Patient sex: F
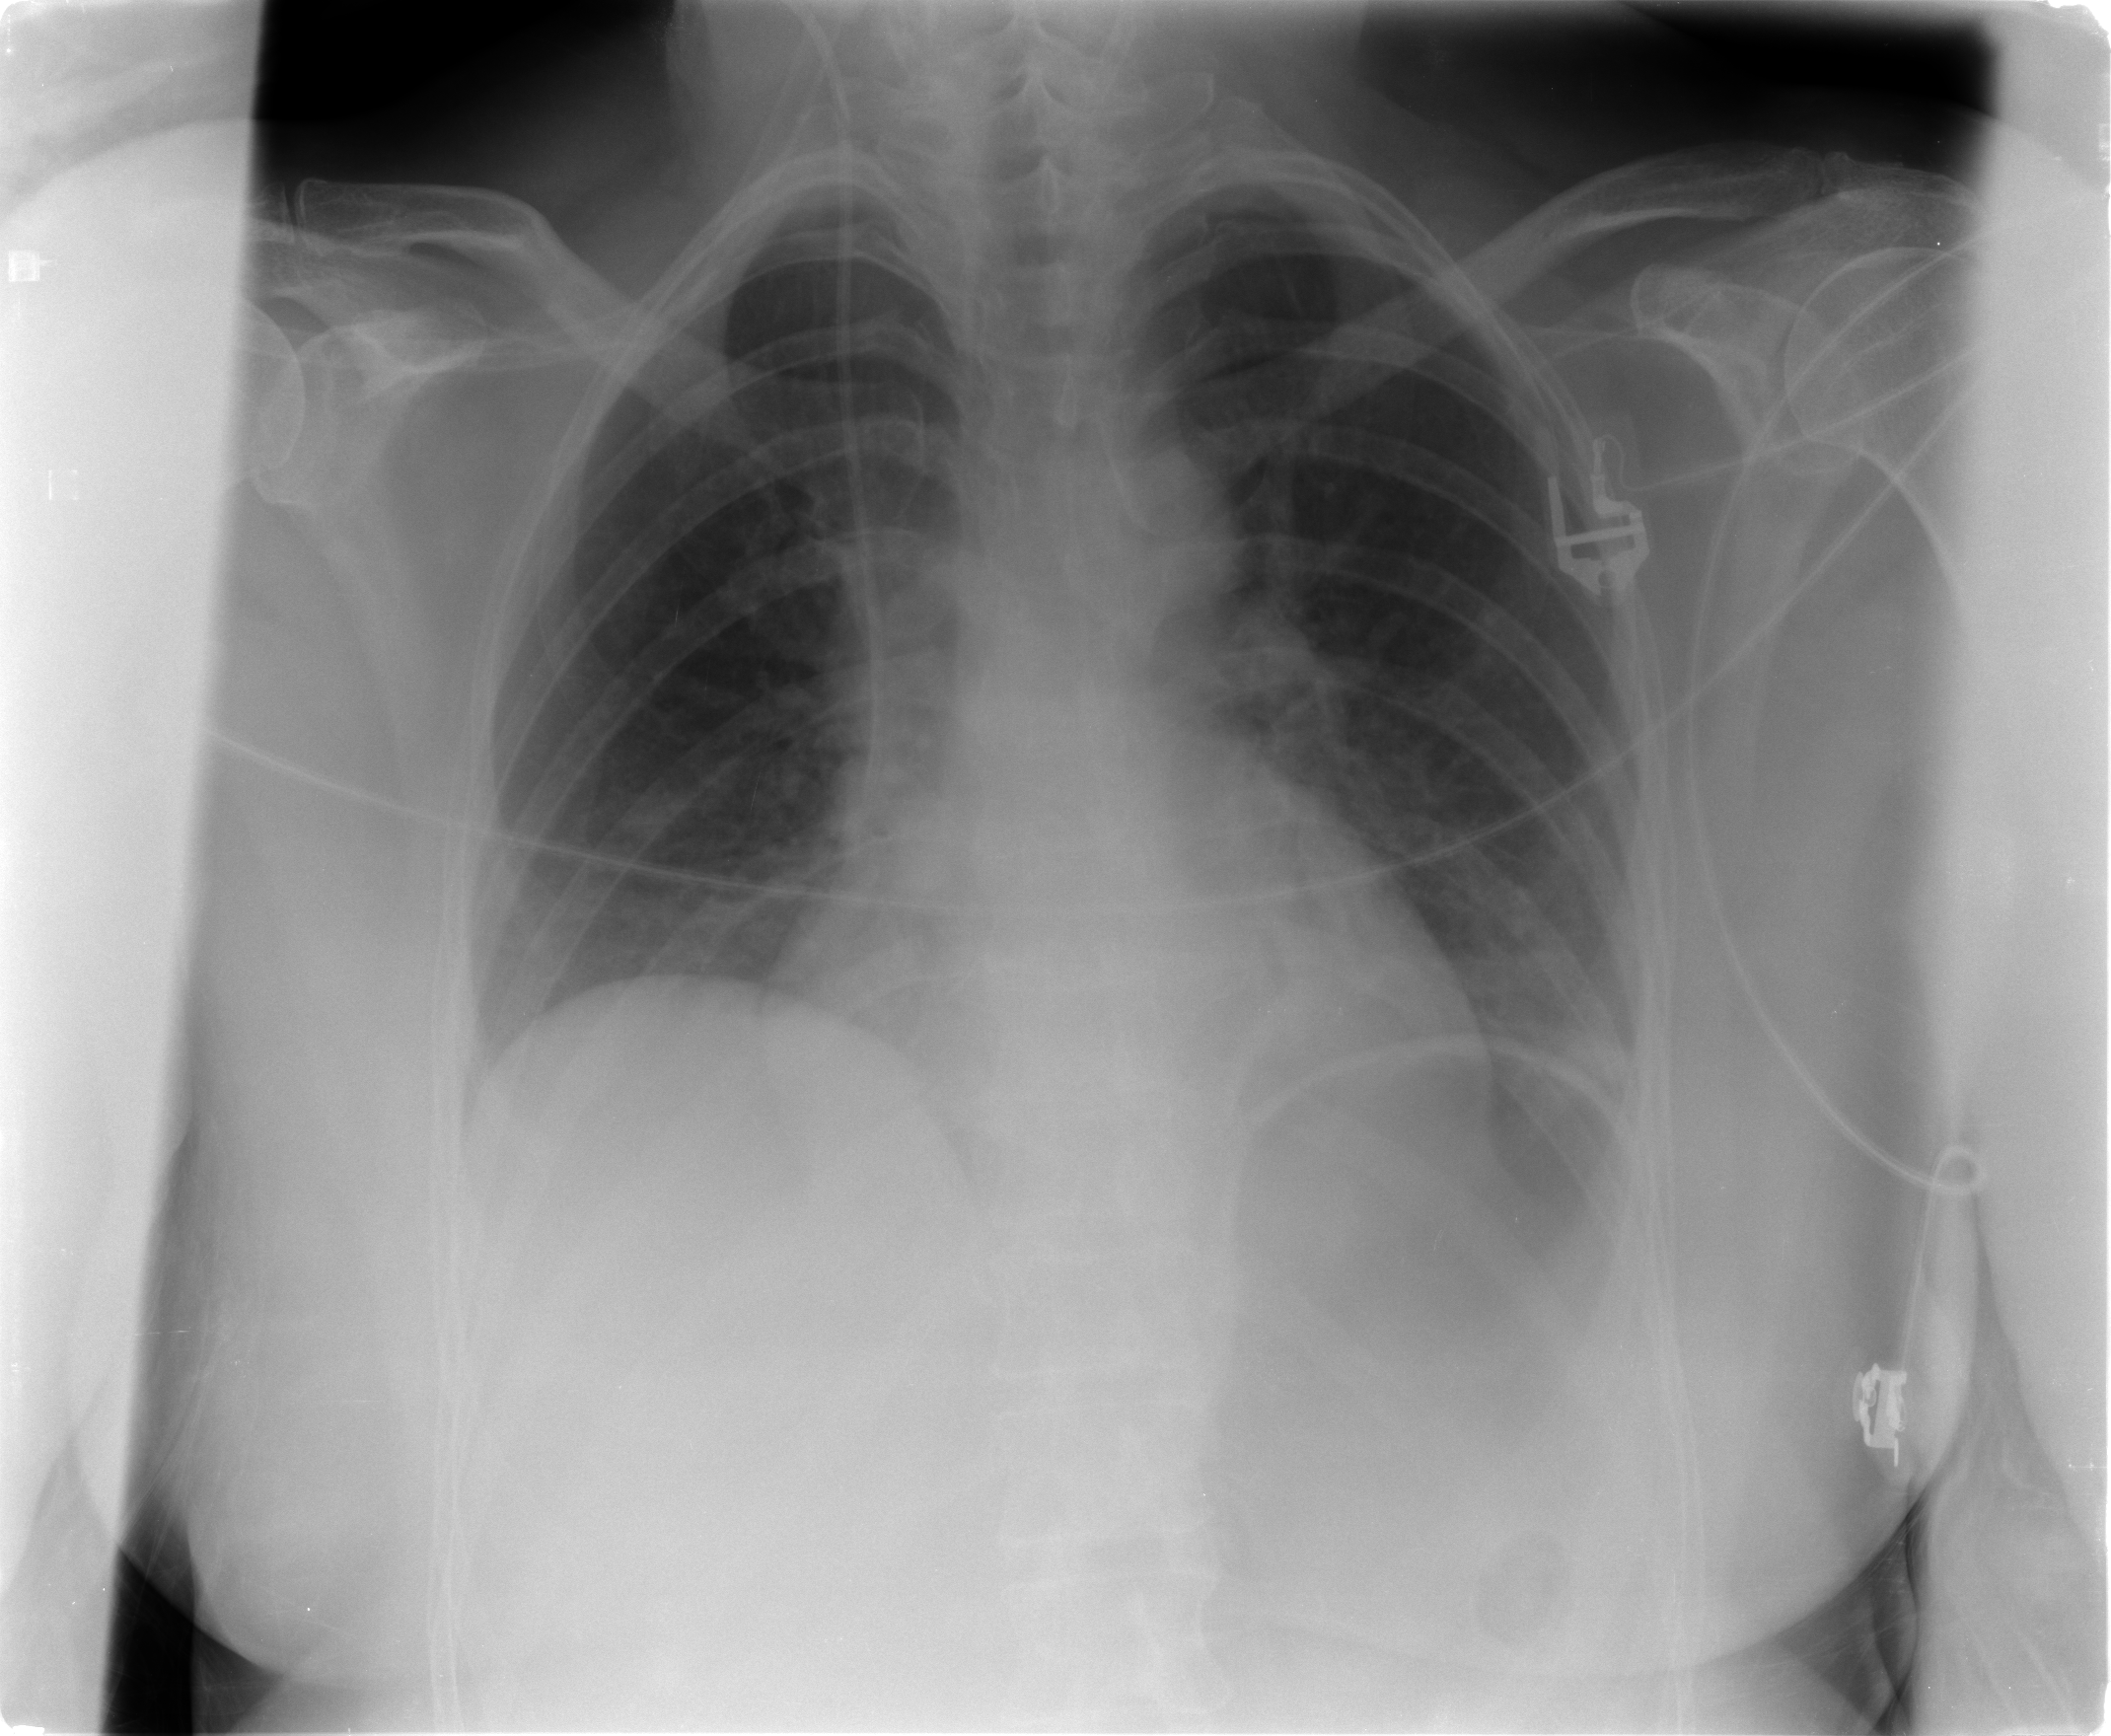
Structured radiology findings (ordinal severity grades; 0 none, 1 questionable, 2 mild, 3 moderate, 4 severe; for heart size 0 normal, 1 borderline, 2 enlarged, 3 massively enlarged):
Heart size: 0
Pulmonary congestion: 0
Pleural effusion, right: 0
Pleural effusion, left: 1
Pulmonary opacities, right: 0
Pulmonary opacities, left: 1
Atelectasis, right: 2
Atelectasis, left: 2